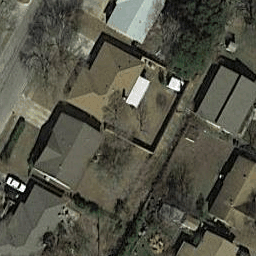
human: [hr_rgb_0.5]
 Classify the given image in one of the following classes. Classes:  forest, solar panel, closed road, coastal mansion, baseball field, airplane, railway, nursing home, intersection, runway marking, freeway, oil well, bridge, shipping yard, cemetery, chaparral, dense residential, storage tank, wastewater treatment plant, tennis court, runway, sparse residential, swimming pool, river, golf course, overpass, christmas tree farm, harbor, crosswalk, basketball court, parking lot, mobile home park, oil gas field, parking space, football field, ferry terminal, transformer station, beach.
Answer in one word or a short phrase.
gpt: dense residential